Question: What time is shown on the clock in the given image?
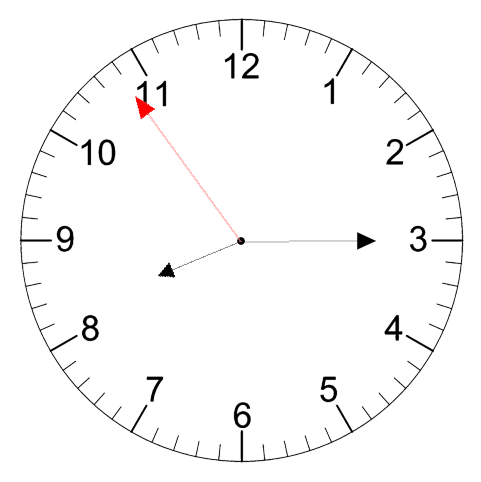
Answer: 08:14:54